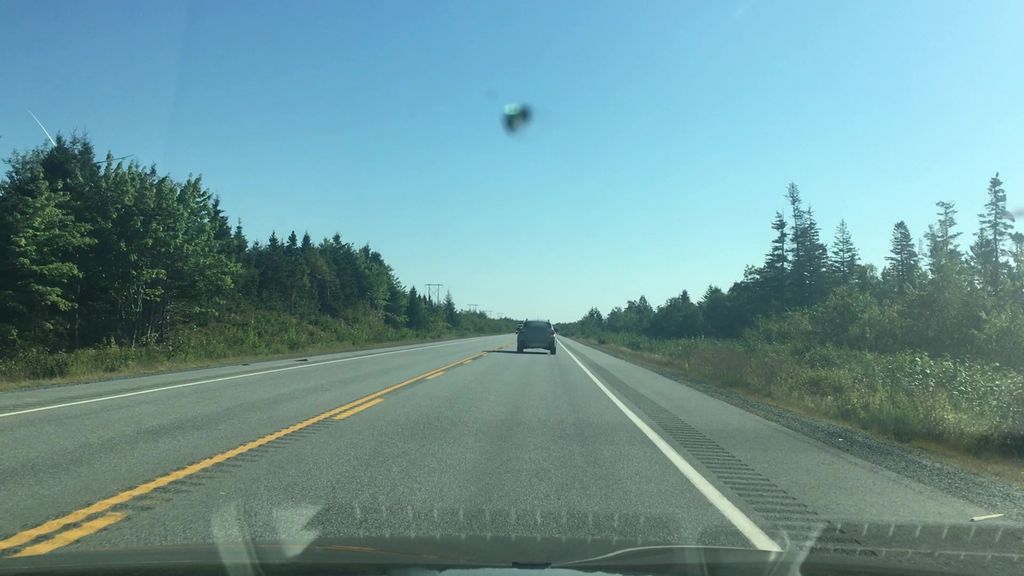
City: halifax